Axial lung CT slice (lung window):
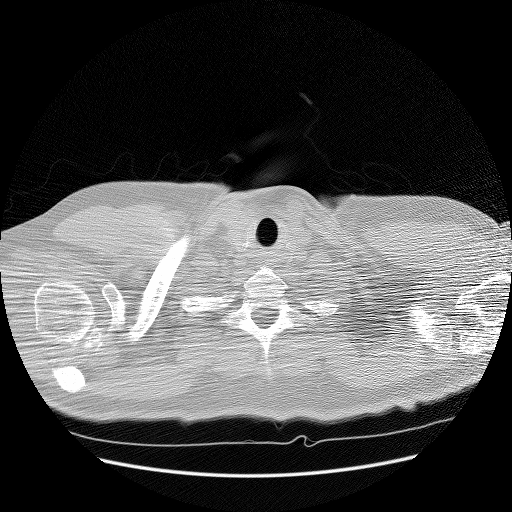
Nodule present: no